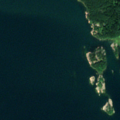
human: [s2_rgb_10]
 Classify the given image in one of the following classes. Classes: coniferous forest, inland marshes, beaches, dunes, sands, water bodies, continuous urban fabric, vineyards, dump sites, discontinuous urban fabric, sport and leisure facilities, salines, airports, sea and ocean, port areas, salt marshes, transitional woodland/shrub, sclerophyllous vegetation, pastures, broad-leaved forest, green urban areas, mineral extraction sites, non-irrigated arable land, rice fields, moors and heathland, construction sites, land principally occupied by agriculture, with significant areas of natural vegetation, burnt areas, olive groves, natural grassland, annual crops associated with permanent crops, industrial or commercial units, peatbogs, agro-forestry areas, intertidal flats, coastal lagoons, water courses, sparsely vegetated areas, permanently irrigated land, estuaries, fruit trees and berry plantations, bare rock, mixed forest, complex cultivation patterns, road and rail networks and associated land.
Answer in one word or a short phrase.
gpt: mixed forest, sea and ocean